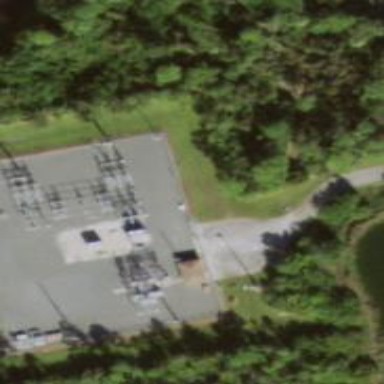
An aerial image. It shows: Outdoor distribution substation.